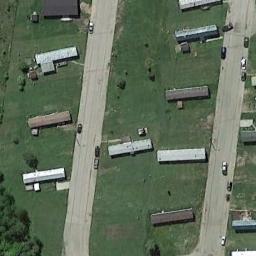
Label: mobile_home_park